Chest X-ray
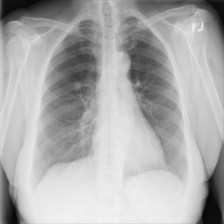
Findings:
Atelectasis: negative
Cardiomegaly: negative
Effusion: negative
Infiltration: negative
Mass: positive
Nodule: negative
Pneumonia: negative
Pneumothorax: negative
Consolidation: negative
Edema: negative
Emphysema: negative
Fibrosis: negative
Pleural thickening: negative
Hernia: negative